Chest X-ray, PA view. Patient: 22 years old, sex M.
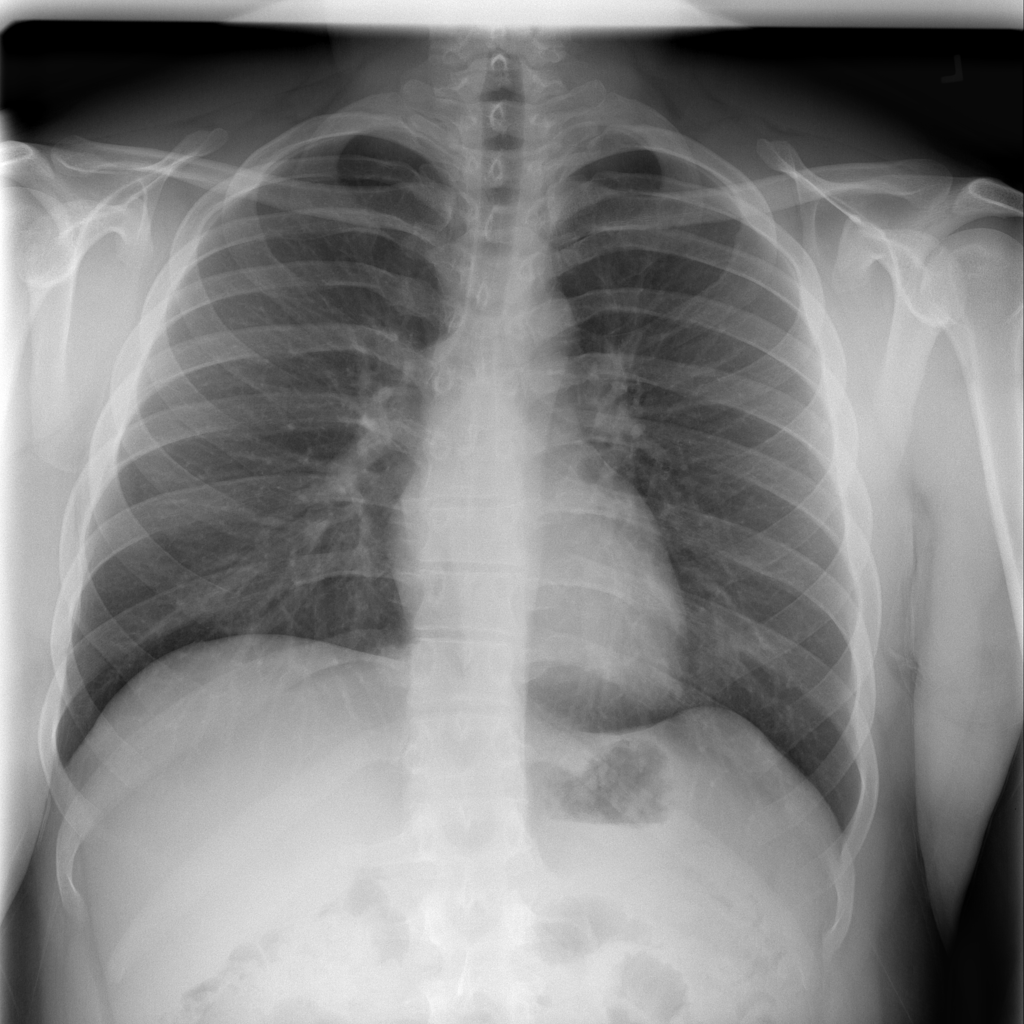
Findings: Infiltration